七年级 · 度量几何学
如图所示, 直线 $A B 、 C D$ 相交于点 $O, O M \perp A B$.

(1) 若 $\angle 1=\angle 2$, 判断 $\mathrm{ON}$ 与 $\mathrm{CD}$ 的位置关系, 并说明理由;

(2) 若 $\angle 1=\frac{1}{5} \angle \mathrm{BOC}$, 求 $\angle \mathrm{MOD}$ 的度数.
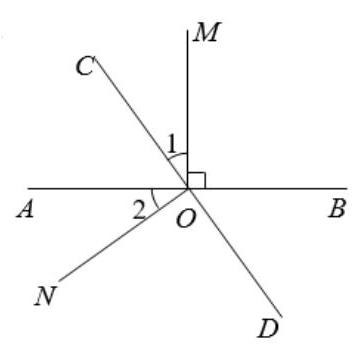
答案: (1) 解: $\mathrm{ON} \perp \mathrm{CD}$. 理由如下:

$\because \mathrm{OM} \perp \mathrm{AB}$

$\therefore \angle \mathrm{AOM}=90^{\circ}$,

$\therefore \angle 1+\angle \mathrm{AOC}=90^{\circ}$

又 $\because \angle 1=\angle 2$,

$\therefore \angle 2+\angle \mathrm{AOC}=90^{\circ}$,

即 $\angle \mathrm{CON}=90^{\circ}$,

$\therefore \mathrm{ON} \perp \mathrm{CD}$.

(2) 解: $\because \mathrm{OM} \perp \mathrm{AB}, \quad \therefore \angle \mathrm{MOB}=90^{\circ}$,

$\therefore \angle \mathrm{BOC}=\angle \mathrm{MOB}+\angle 1=90^{\circ}+\angle 1$

$\because \angle 1=\frac{1}{5} \angle \mathrm{BOC}=\frac{1}{5}\left(\angle 1+90^{\circ}\right)$,

$\therefore \angle 1=22.5^{\circ}$,

又 $\because \angle 1+\angle \mathrm{MOD}=180^{\circ}$,
$\therefore \angle \mathrm{MOD}=180^{\circ}-\angle 1=157.5^{\circ}$.